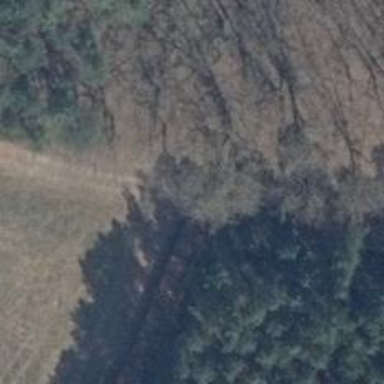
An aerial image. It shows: Track with grade5 tracktype.